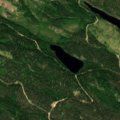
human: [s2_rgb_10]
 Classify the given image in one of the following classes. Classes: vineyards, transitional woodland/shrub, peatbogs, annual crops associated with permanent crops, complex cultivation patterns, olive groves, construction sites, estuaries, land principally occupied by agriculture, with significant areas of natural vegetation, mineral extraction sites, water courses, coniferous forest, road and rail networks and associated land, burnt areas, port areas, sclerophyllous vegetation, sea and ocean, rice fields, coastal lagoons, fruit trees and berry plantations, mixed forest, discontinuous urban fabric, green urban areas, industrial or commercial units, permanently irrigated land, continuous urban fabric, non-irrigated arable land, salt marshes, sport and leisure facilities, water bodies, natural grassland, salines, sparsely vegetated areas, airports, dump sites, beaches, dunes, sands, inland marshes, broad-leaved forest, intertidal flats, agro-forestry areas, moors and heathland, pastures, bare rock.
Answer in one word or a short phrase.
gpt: coniferous forest, mixed forest